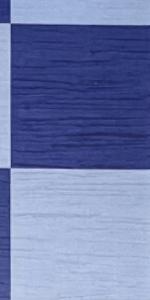
Label: Empty